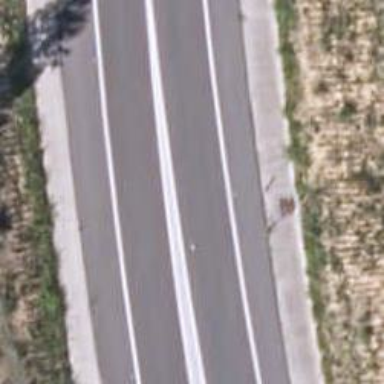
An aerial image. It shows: This is trunk highway with motorroad.